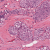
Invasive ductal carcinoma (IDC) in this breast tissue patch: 0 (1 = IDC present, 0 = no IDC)